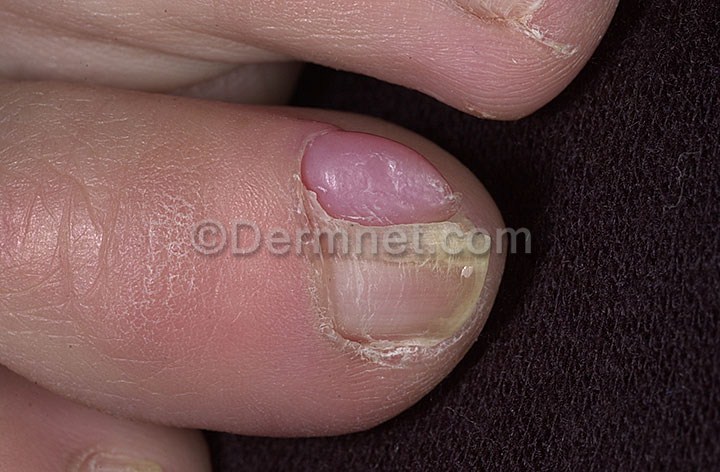
Disease: Nail Fungus and other Nail Disease